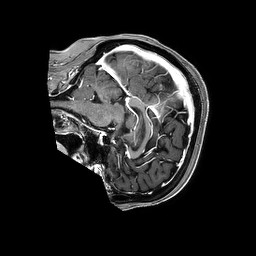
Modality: T1w
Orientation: sagittal
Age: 65
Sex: female
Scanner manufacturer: philips
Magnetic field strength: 3 T
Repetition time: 0.006843 s
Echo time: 0.003163 s